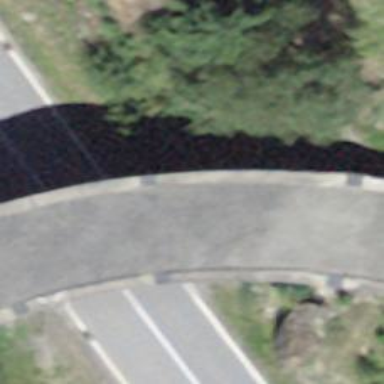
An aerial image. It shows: Unclassified road with bridge.